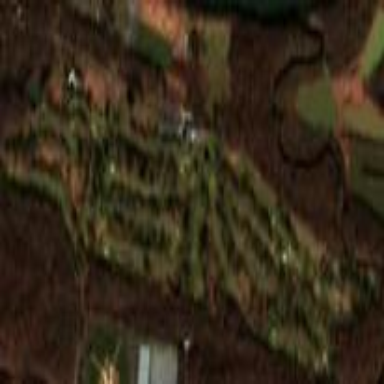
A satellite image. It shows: Golf course surrounded by greenery.